Question: How can I create an horizontal icons selection dialog like the one in the below picture?
I saw this in many applications but couldn't find an how-to guide...

Thanks...
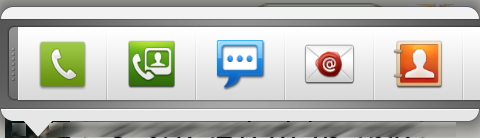
Answer: This is the QuickAction ui pattern. For more information check here: <URL>
Hope this helps!